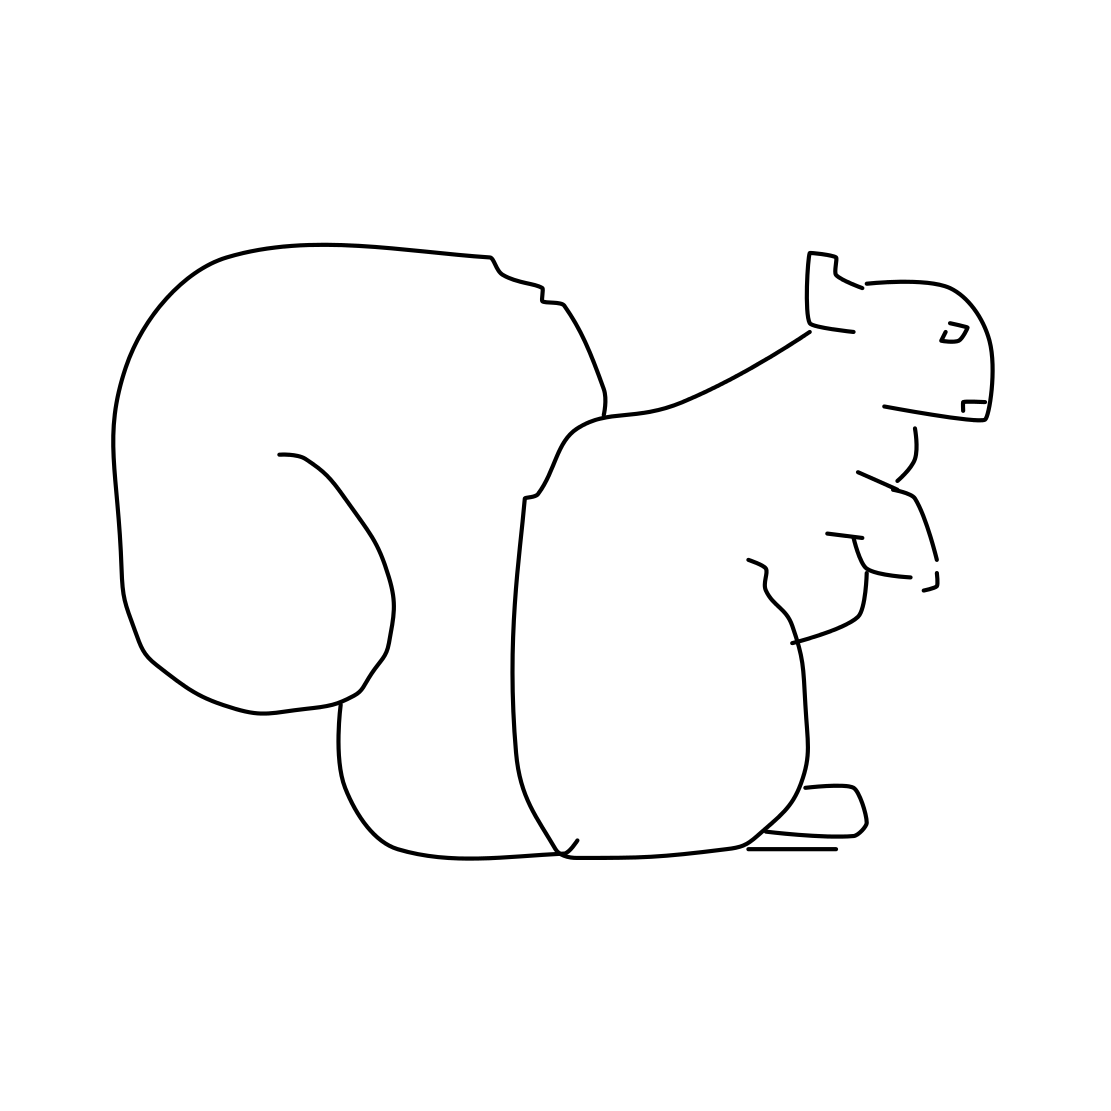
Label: squirrel